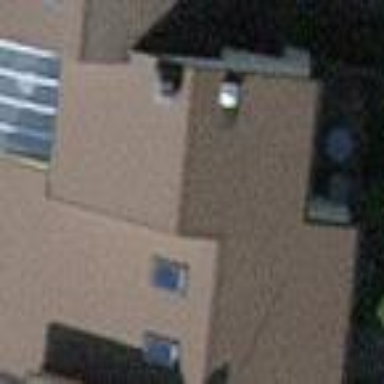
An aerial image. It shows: Terrace building.